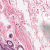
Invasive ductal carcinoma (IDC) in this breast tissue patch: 0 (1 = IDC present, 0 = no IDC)